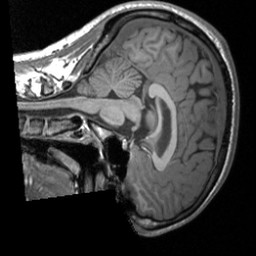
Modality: T1w
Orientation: sagittal
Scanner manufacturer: siemens
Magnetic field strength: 3 T
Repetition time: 1.9 s
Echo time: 0.00226 s